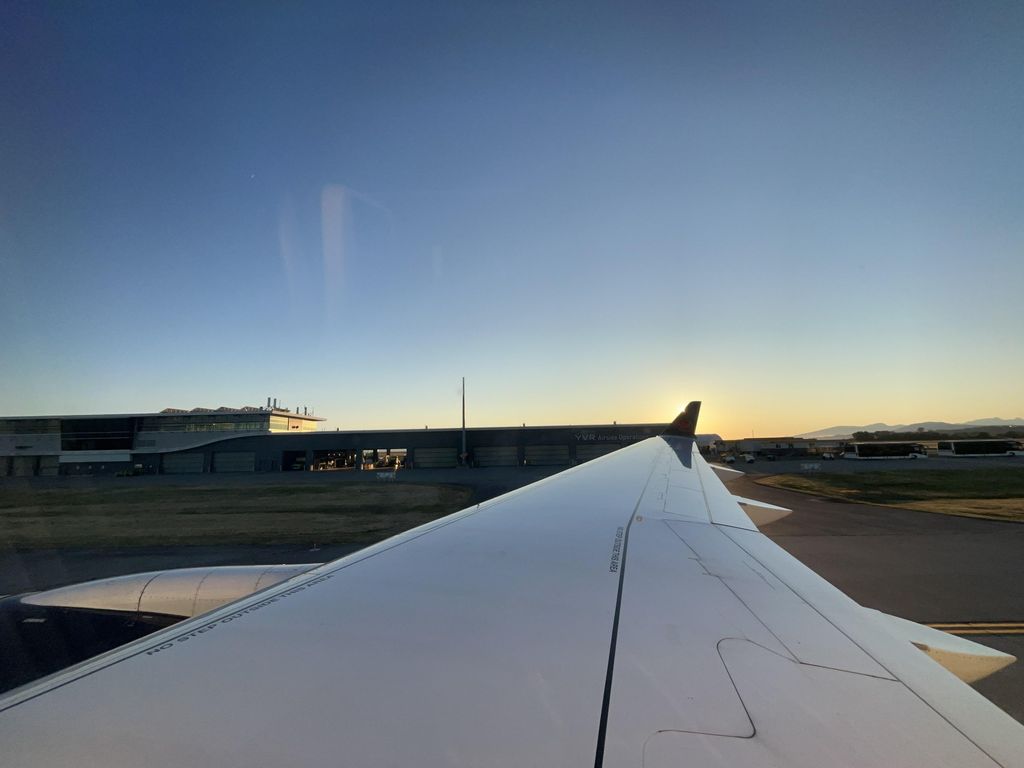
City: vancouver